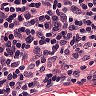
Metastatic tissue present: no